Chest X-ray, PA view. Patient: 18 years old, sex F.
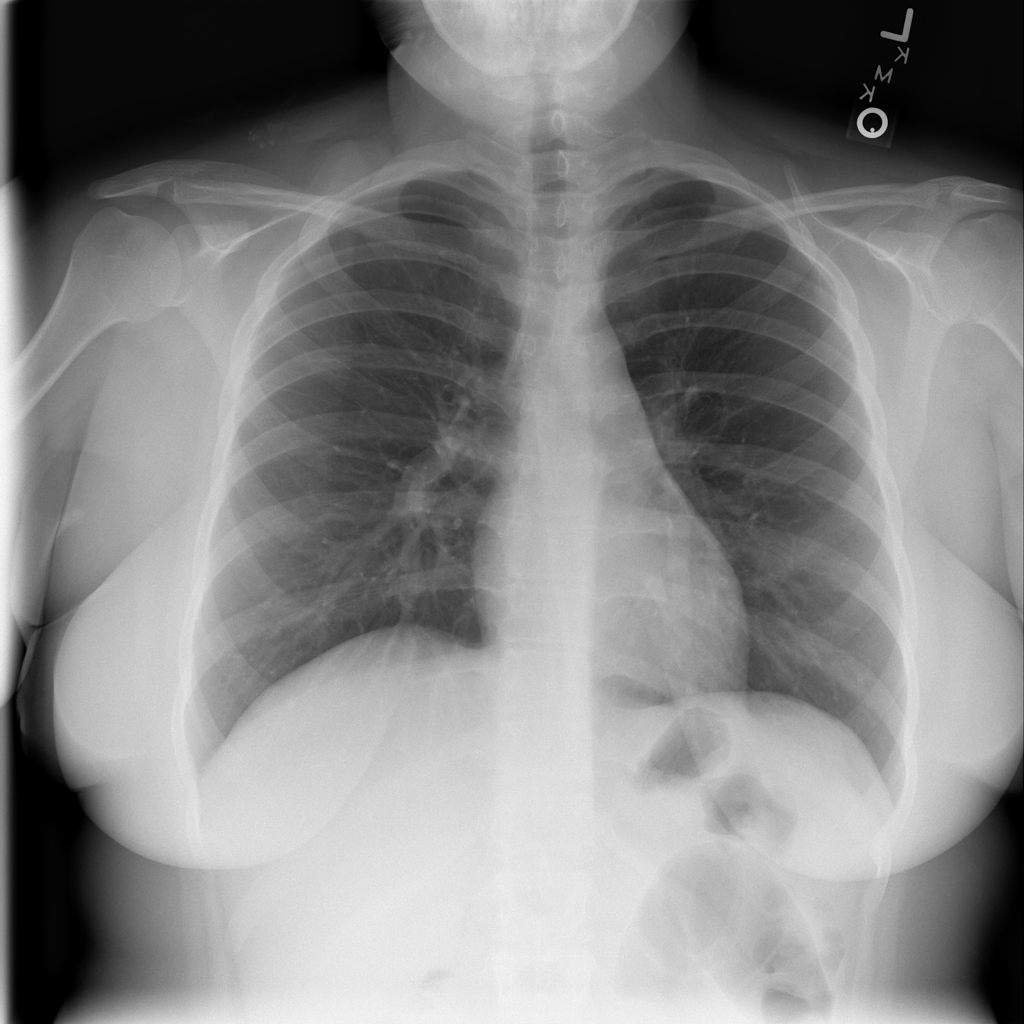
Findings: No Finding